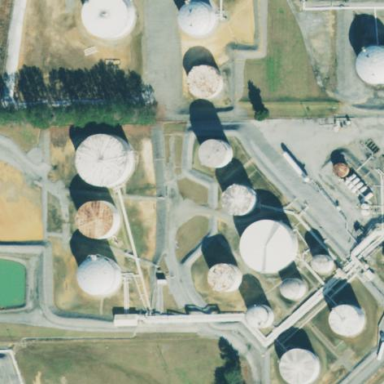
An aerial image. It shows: Industrial area designated as petroleum terminal.